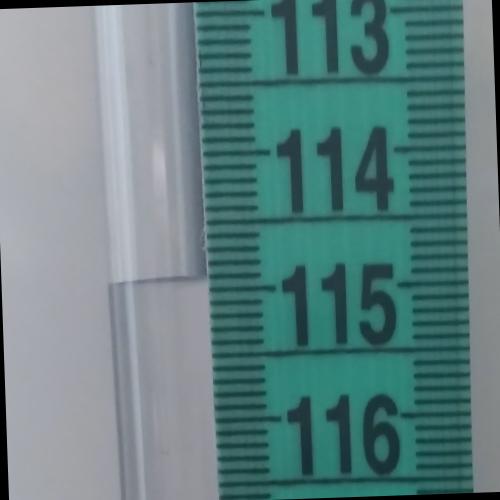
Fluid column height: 114.9 cm